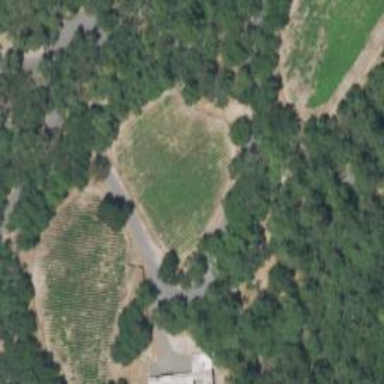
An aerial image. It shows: Vineyard with wine grapes as the crop.